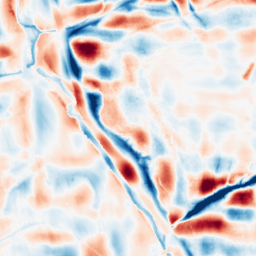
Category: wavelet
Decomposition family: wavelet_dwt
Decomposition parameters: wavelet: db4
level: 5
Upsampling method: linear_exact
Upsampling parameters: scale: 4
Upsampling scale: 4